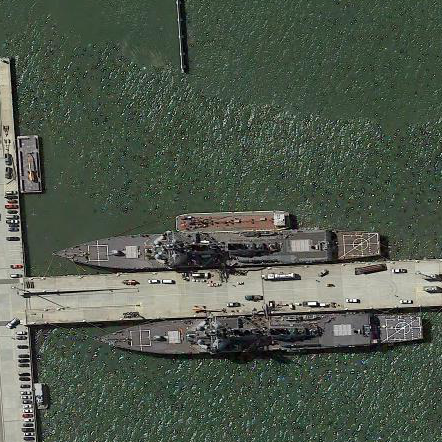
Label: destroyer